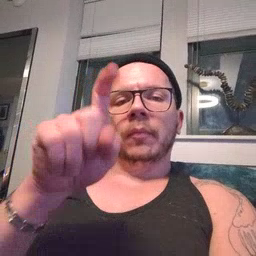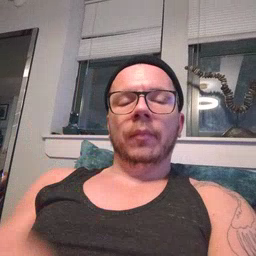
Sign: haveto